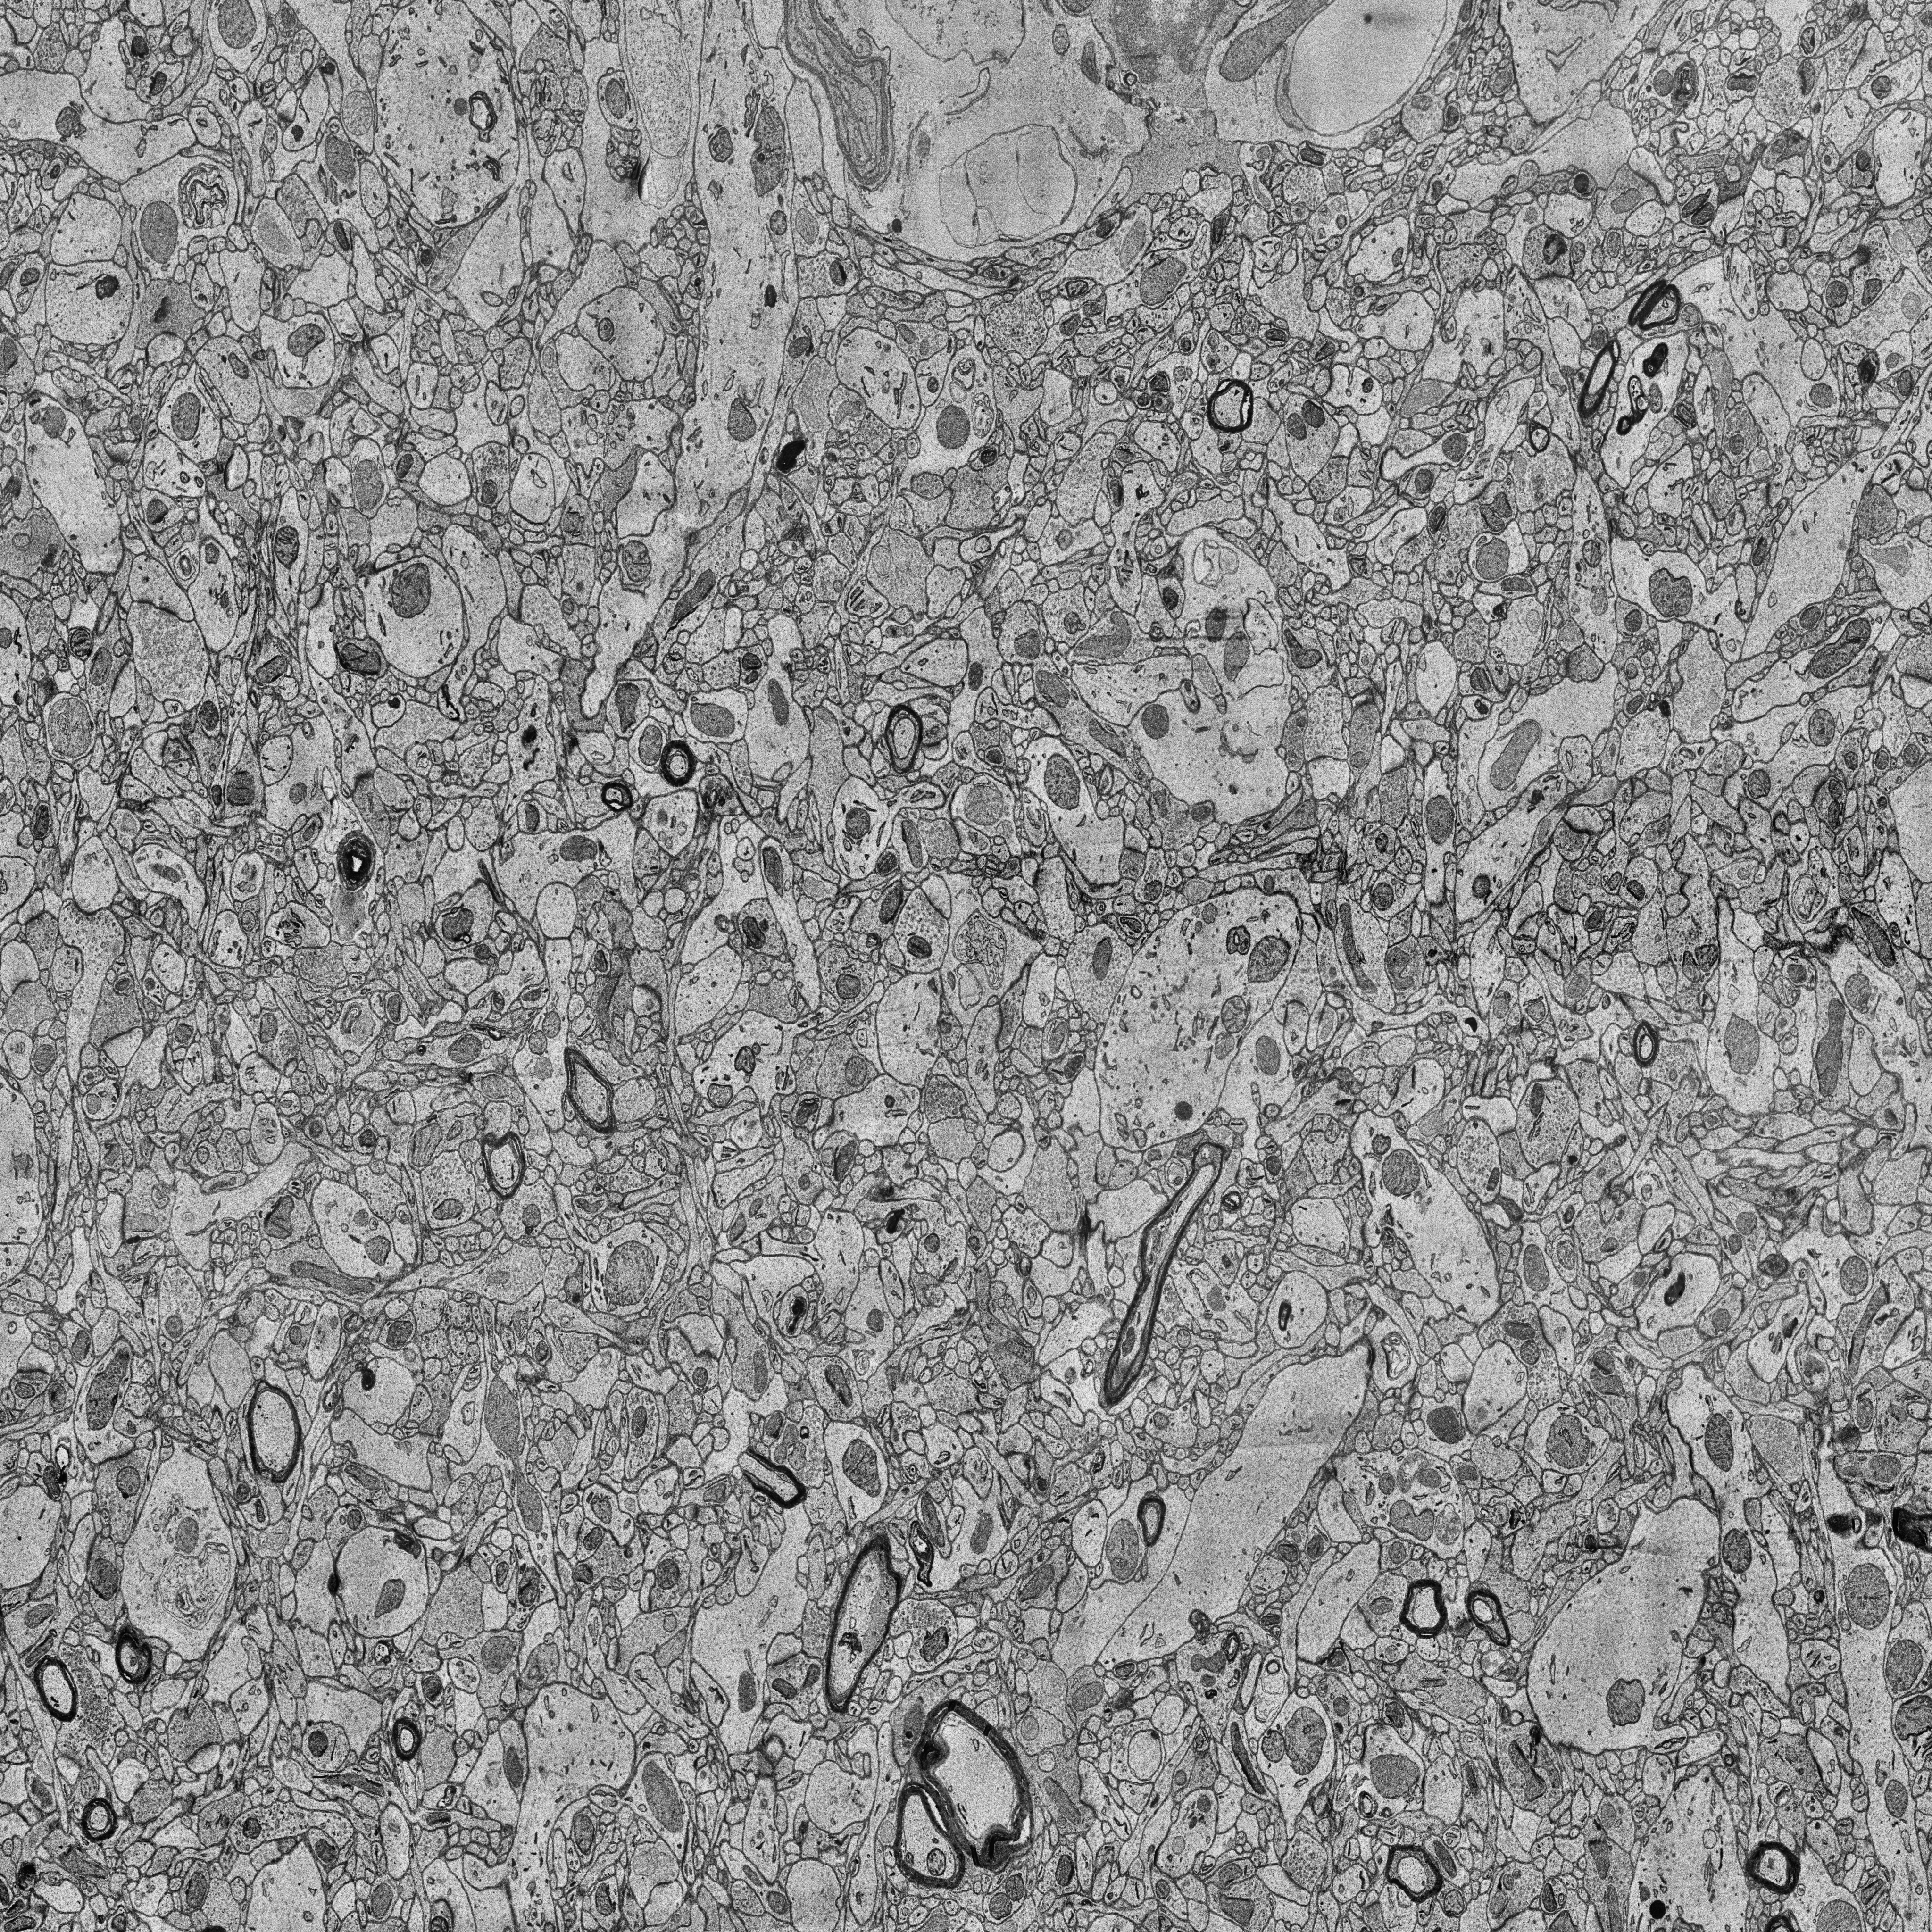
Electron microscopy slice of human cortex tissue
Slice depth (z): 116
Mitochondria instances in slice: 501